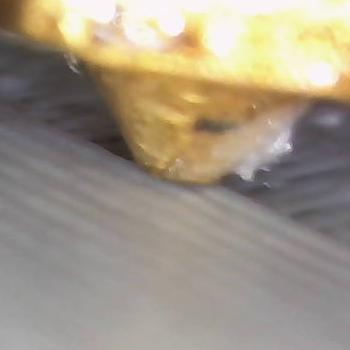
Flow rate: 100%